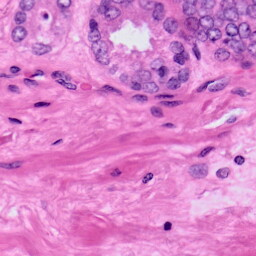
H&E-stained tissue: Prostate